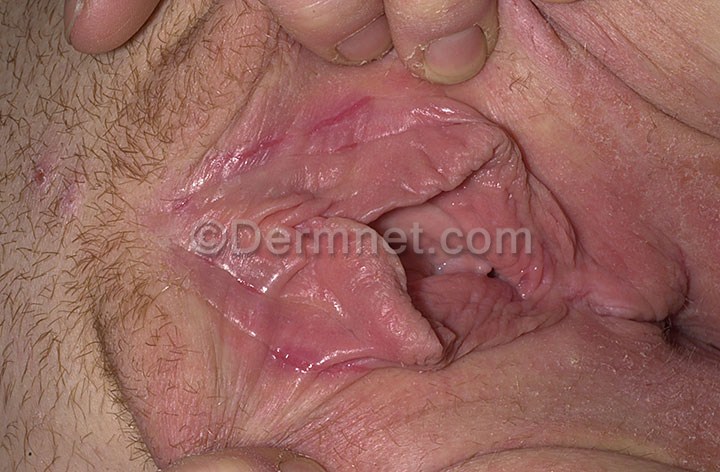
Disease: Eczema Photos